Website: lowes
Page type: review-order
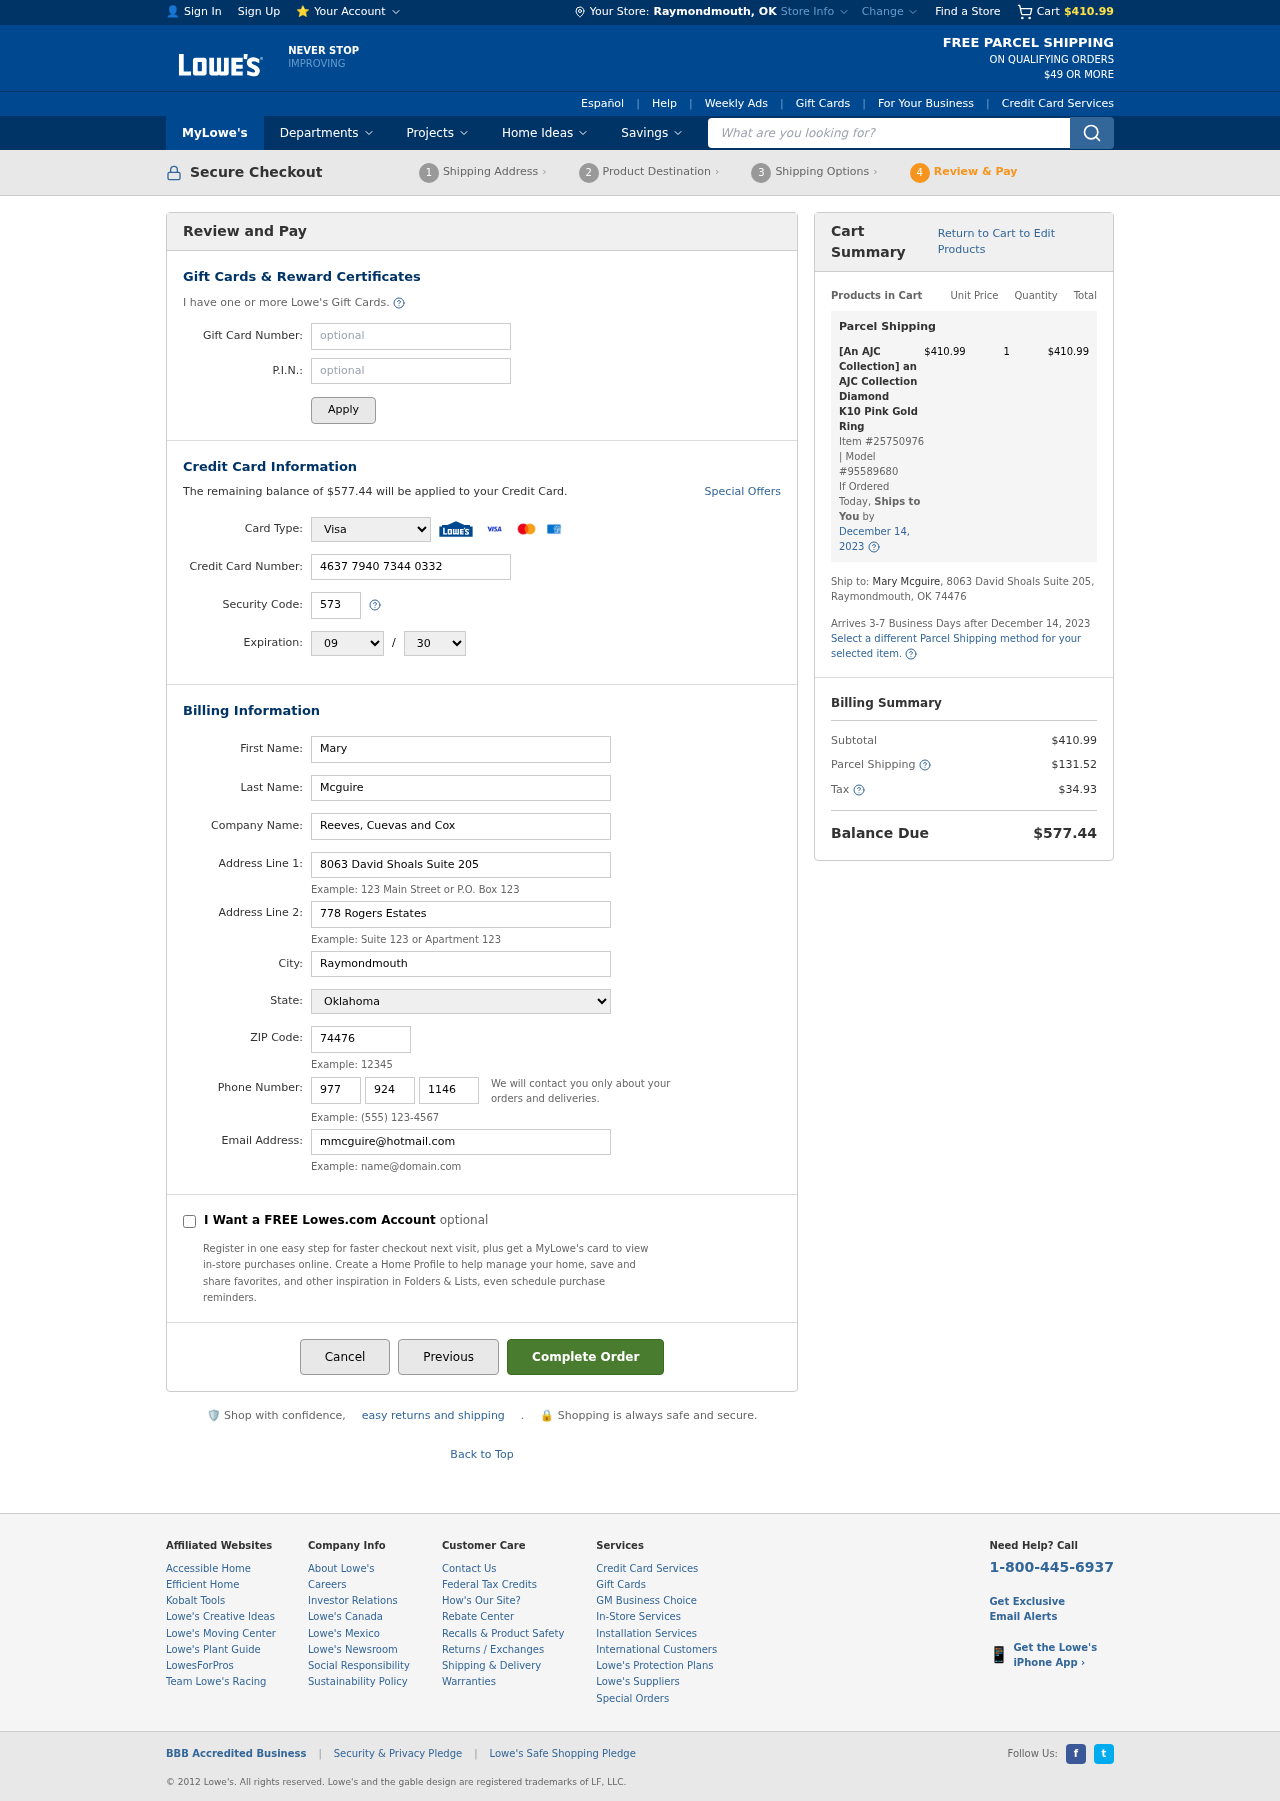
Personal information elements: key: PII_CARD_CVV
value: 573
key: PII_CARD_EXPIRY_MONTH
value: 09
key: PII_CARD_EXPIRY_YEAR
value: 30
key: PII_CARD_NUMBER
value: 4637 7940 7344 0332
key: PII_CARD_TYPE
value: Visa
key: PII_CITY
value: Raymondmouth
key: PII_CITY_STATE
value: Raymondmouth, OK
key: PII_COMPANY
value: Reeves, Cuevas and Cox
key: PII_EMAIL
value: mmcguire@hotmail.com
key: PII_FIRSTNAME
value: Mary
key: PII_LASTNAME
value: Mcguire
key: PII_PHONE_AREA
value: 977
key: PII_PHONE_PREFIX
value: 924
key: PII_PHONE_SUFFIX
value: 1146
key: PII_POSTCODE
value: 74476
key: PII_STATE
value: Oklahoma
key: PII_STREET
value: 8063 David Shoals Suite 205
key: PII_STREET2
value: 8063 David Shoals Suite 205
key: PII_STREET2
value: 778 Rogers Estates
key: PII_FULLNAME2
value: Mary Mcguire
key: PII_CITY_STATE_ZIP2
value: Raymondmouth, OK 74476
Product elements: key: PRODUCT1_NAME
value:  [An AJC Collection] an AJC Collection Diamond K10 Pink Gold Ring
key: PRODUCT1_PRICE
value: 410.99
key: PRODUCT1_QUANTITY
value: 1
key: PRODUCT1_ITEM_NUMBER
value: Item #25750976
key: PRODUCT1_MODEL_NUMBER
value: Model #95589680
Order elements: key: ORDER_SUBTOTAL
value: $410.99
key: ORDER_BALANCE_DUE
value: $577.44
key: ORDER_SHIPPING_DATE
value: December 14, 2023
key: ORDER_ITEM_TOTAL
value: $410.99
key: ORDER_SHIPPING_DATE2
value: December 14, 2023
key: ORDER_SHIPPING_COST
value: $131.52
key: ORDER_TAX
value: $34.93
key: ORDER_TOTAL
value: $577.44
Search elements: key: HEADER_SEARCH
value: What are you looking for?